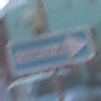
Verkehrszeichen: EinbahnstrasseRechtsweisend
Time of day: MorningAfternoon
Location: Outdoor (Special)
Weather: PartlyCloudy
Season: NotSpecified
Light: Natural